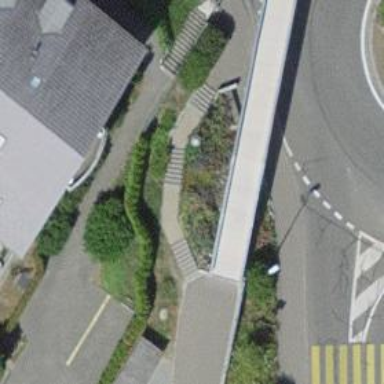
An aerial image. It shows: Steps made of asphalt.